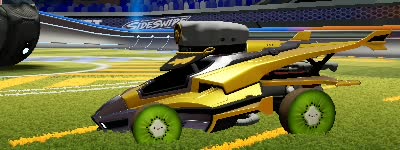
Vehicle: aftershock